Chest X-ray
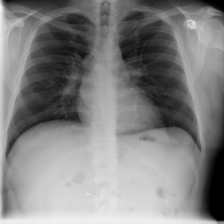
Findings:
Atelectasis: negative
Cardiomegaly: negative
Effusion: negative
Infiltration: negative
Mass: negative
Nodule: negative
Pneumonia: negative
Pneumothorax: negative
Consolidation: negative
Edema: negative
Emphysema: negative
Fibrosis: negative
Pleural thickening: negative
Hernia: negative